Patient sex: F
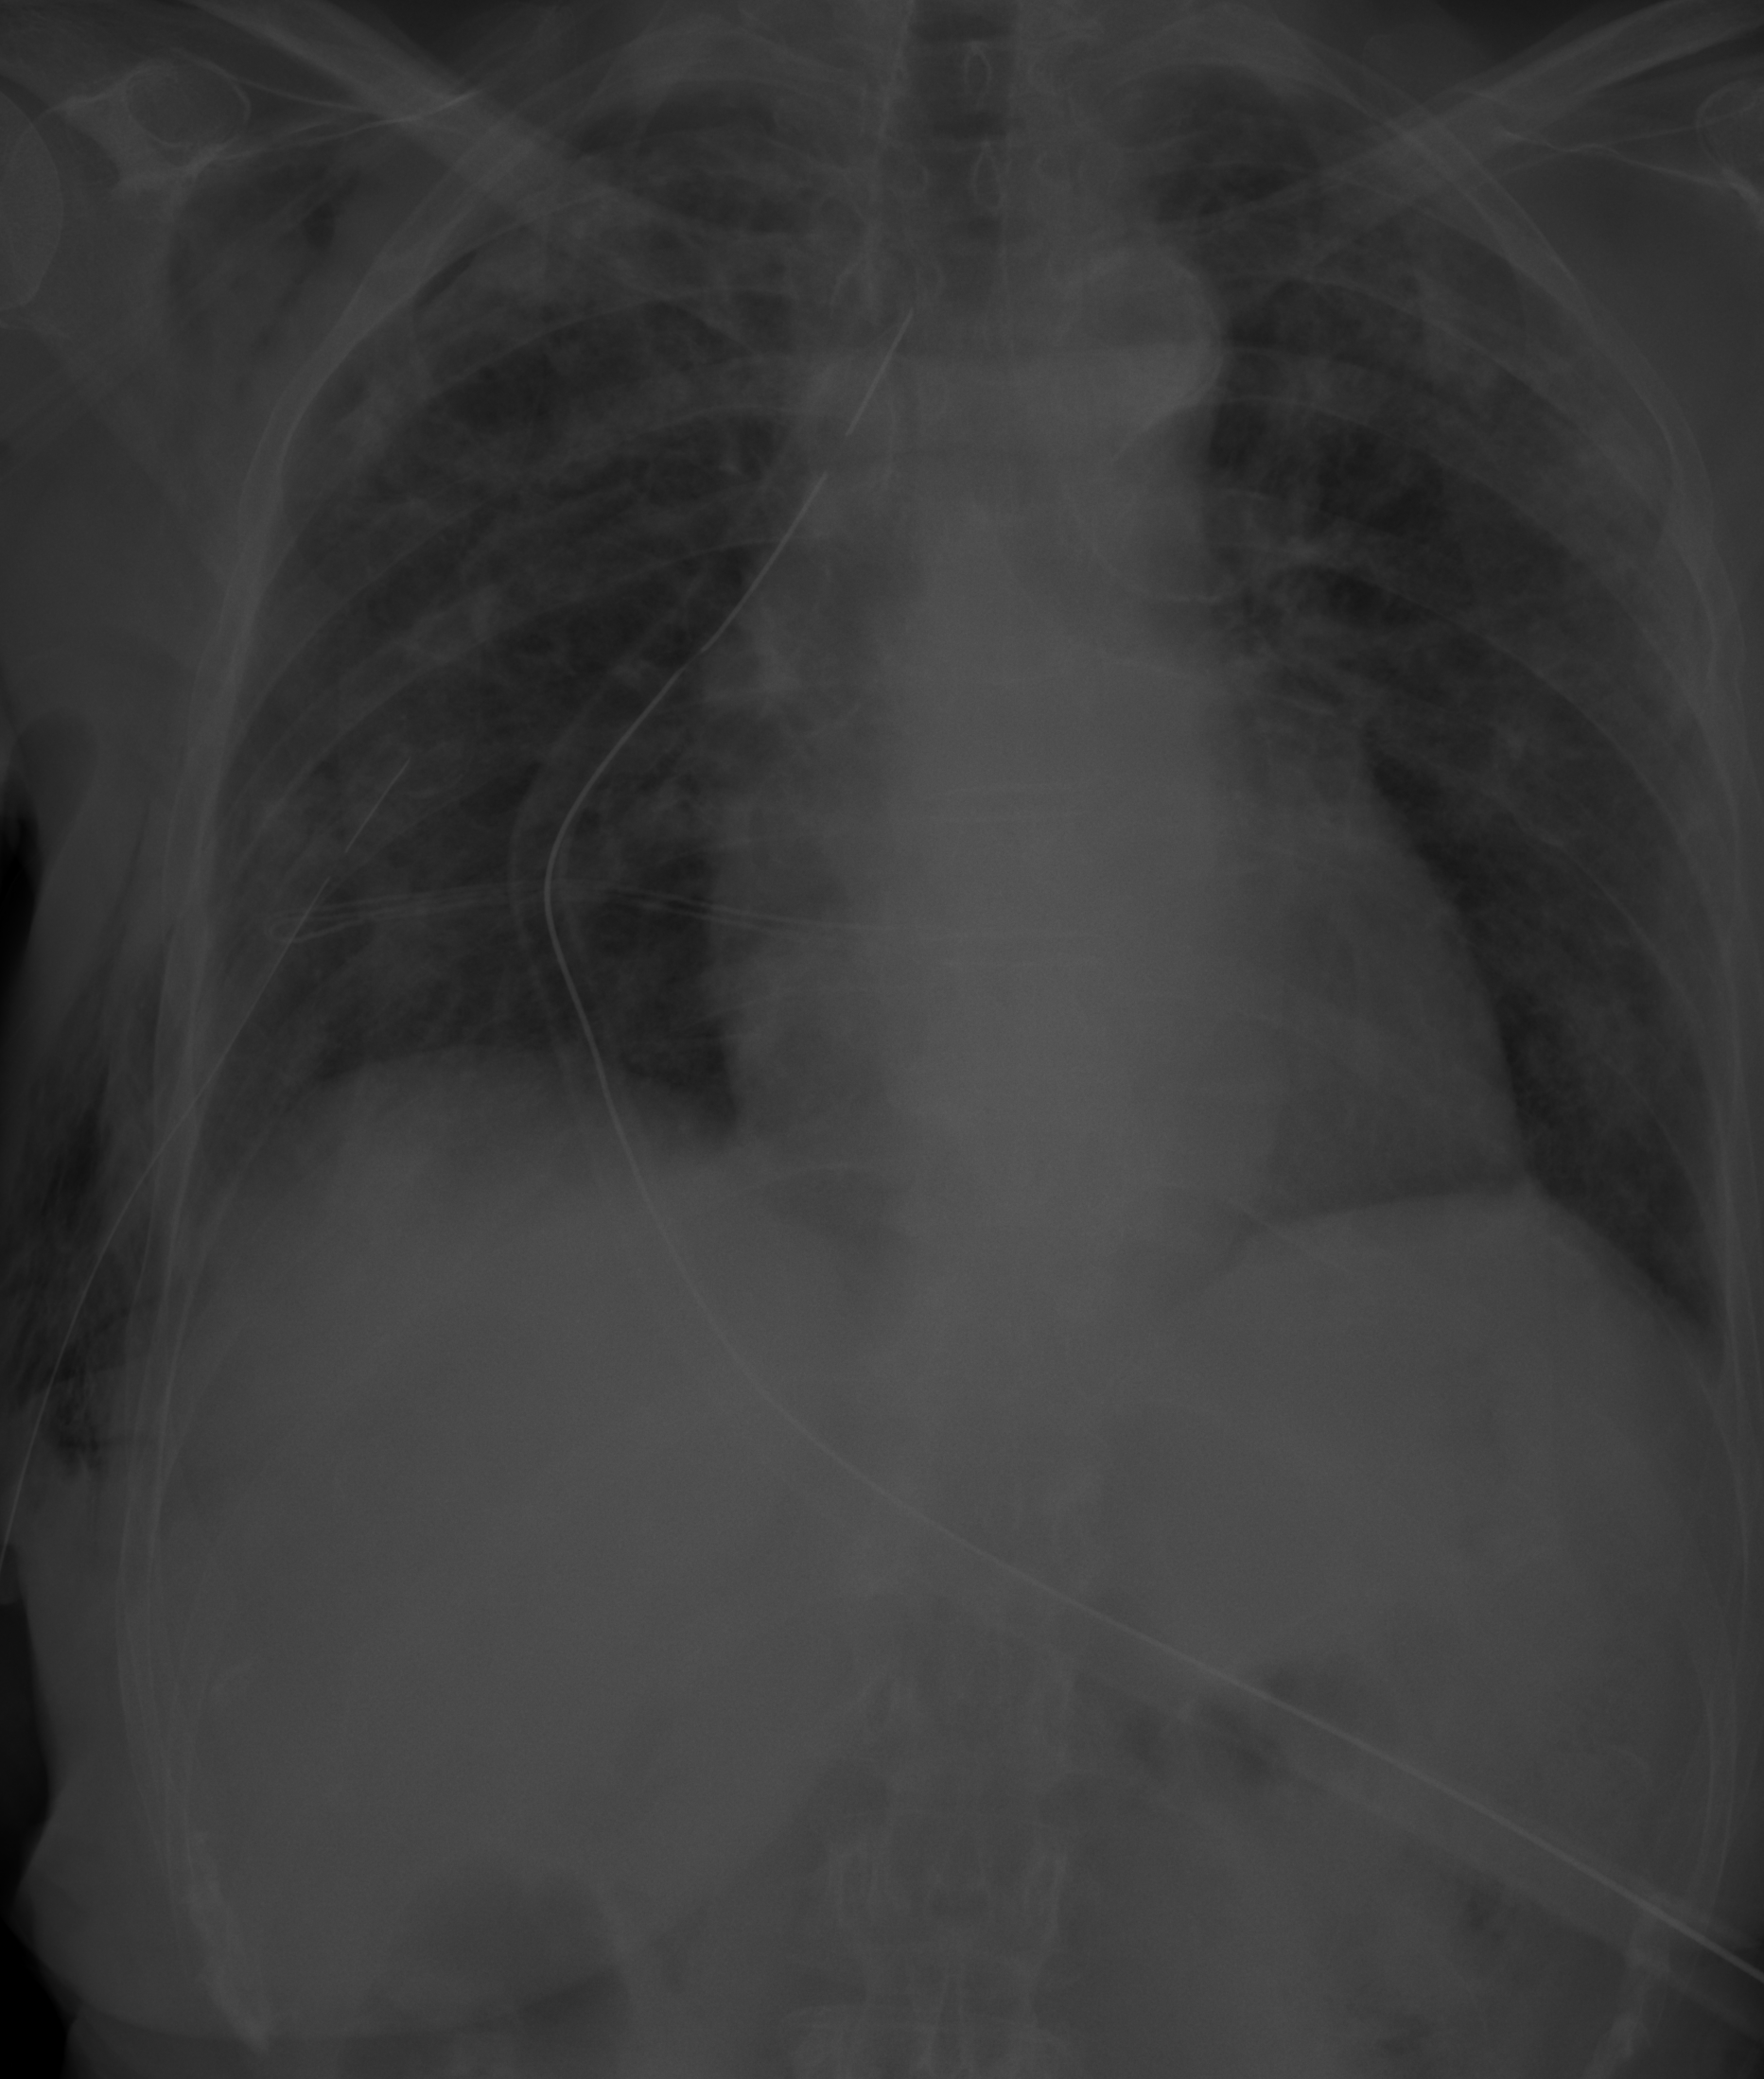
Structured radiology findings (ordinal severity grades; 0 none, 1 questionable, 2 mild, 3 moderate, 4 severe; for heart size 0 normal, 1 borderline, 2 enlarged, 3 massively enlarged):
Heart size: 1
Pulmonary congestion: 1
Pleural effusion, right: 0
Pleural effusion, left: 0
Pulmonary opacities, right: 3
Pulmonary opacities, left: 3
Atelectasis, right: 2
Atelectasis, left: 1